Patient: sex M, age 55
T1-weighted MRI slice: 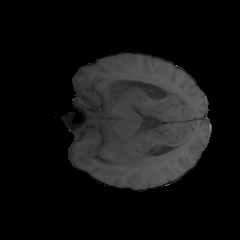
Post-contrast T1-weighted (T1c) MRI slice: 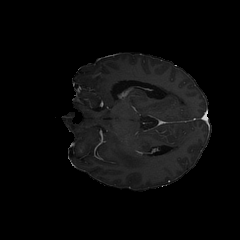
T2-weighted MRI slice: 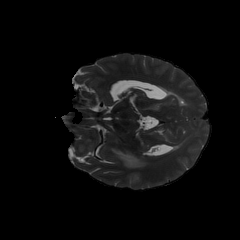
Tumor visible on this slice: yes
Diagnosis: Glioblastoma, IDH-wildtype
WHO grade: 4